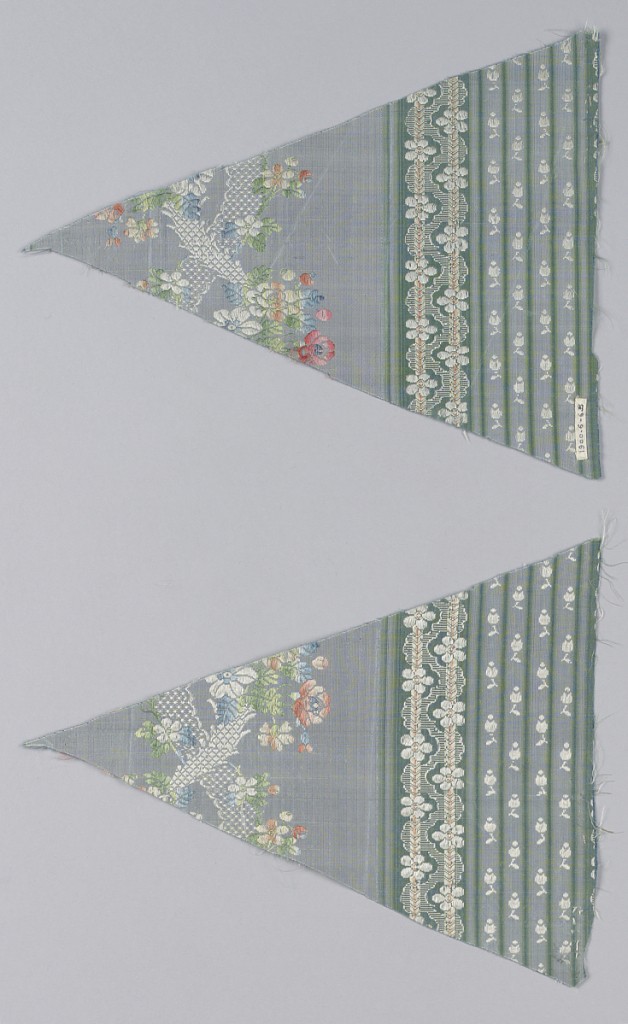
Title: Fragment
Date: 18th century
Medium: Medium; silk Medium: woven
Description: Two triangular fabrics with pattern on pale blue background.